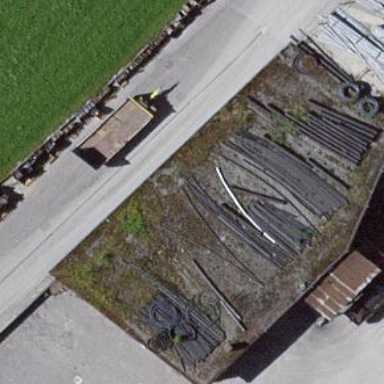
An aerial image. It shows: Industrial building.